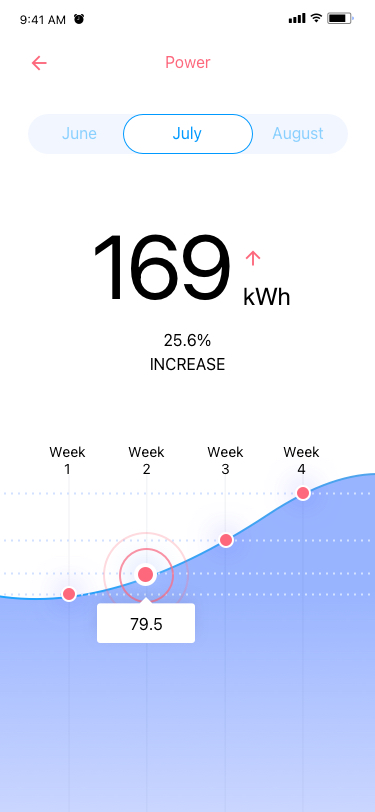
Text in this UI design:
169
Week 1
Week 2
Week 3
Week 4
79.5
Power
kWh
25.6% INCREASE
July
June
August
9:41 AM